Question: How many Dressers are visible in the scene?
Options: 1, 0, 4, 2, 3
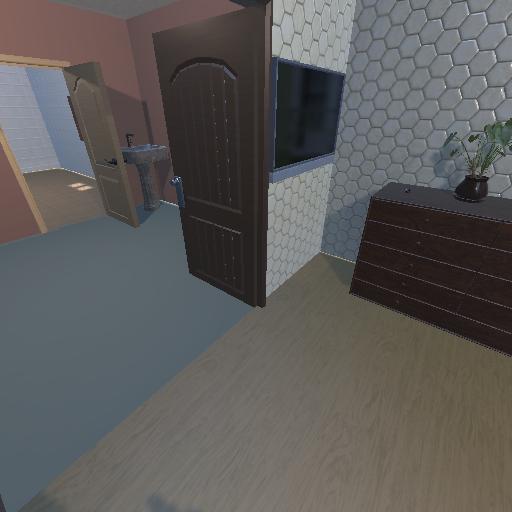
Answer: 1